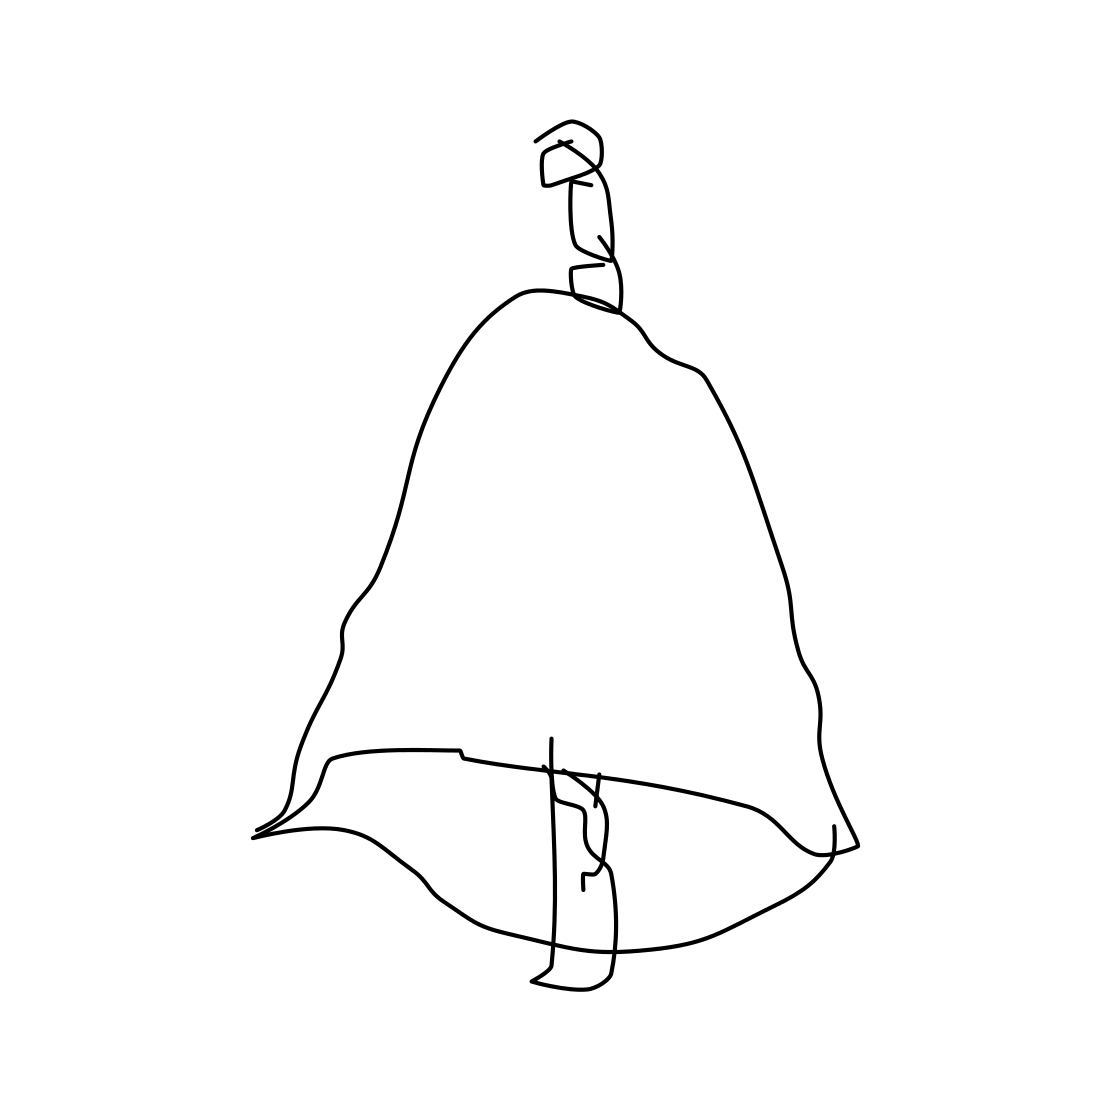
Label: bell